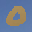
Label: 0